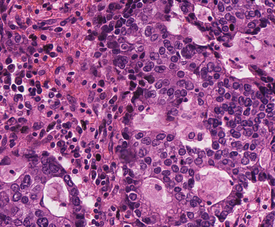
Tumor epithelial tissue: yes
Tumor-associated stroma tissue: yes
Normal tissue: no